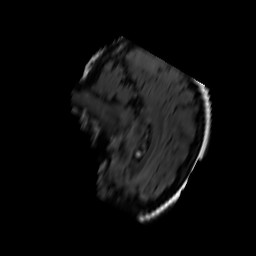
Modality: FLAIR
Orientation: sagittal
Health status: ill
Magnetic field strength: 3 T